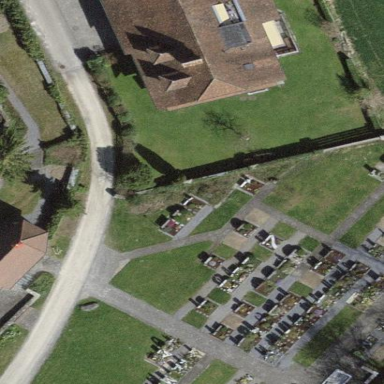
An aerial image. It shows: Grave yard.